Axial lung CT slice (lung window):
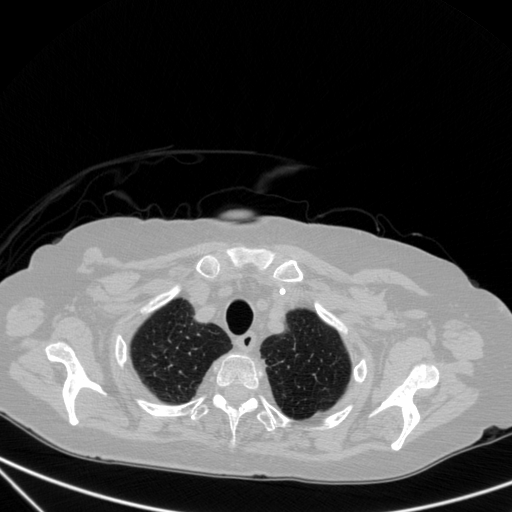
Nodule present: no